Question: I have a css drop down menu at the end of a div that I need to add a z-index to so it will appear above all other content on the page. The dropdown is working fine, but Im unsure of where to add the z-index. Ive gone through it many times in chrome's inspector and I cannot change the order of the layer.
Here is my html:
'''
<div id="main_view_wrapper">
<div id="main_view">
<div class="show">
<ul><li class="accept">Accept</li>
<li class="decline">
Decline
<ul>
<li class="topdropdown"><a href="#" class="decline><div class="textdrop">Drop down Menu 1</a></div></li>
<li class="bottomdropdown"><a href="#" class="decline"><div class="textdrop">Drop down menu 2</div></a></li>
</ul>
</li>
</ul>
</div>
</div>
</div>
'''
and here is all of my CSS:
'''
#main_view_wrapper{
width: 615px;
height: 385px;
background: #474747;
-webkit-border-radius: 10px;
-moz-border-radius: 10px;
border-radius: 10px;
}
#main_view{
width: 560px;
height: 230px;
float: left;
position: relative;
padding-left: 20px;
padding-right: 20px;
overflow-x: hidden;
overflow-y: auto;
}
.show{
width: 560px;
height: auto;
margin-bottom: 15px;
color: #fff;
font-style: arial;
font-size: 12px;
background-color: #404040;
text-align: top;
padding-top: 5px;
vertical-align: top;
}
ul {
text-align: left;
display: inline;
margin: 0;
padding: 15px 4px 0 0;
list-style: none;
-webkit-box-shadow: 0 0 5px rgba(0, 0, 0, 0.15);
-moz-box-shadow: 0 0 5px rgba(0, 0, 0, 0.15);
box-shadow: 0 0 5px rgba(0, 0, 0, 0.15);
}
ul li {
font: bold 12px/18px sans-serif;
display: inline-block;
margin-right: -4px;
position: relative;
padding: 15px 20px;
cursor: pointer;
-webkit-transition: all 0.2s;
-moz-transition: all 0.2s;
-ms-transition: all 0.2s;
-o-transition: all 0.2s;
transition: all 0.2s;
}
ul li.accept {
font: bold 12px/18px sans-serif;
display: inline-block;
position: relative;
padding: 5px 15px;
cursor: pointer;
-webkit-transition: all 0.2s;
-moz-transition: all 0.2s;
-ms-transition: all 0.2s;
-o-transition: all 0.2s;
transition: all 0.2s;
background: #ef8200;
text-align: center;
margin-top: 3px;
-webkit-border-radius: 10px;
-moz-border-radius: 10px;
border-radius: 10px;
margin-right: 10px;
}
ul li.decline {
font: bold 12px/18px sans-serif;
display: inline-block;
position: relative;
padding: 5px 15px;
cursor: pointer;
-webkit-transition: all 0.2s;
-moz-transition: all 0.2s;
-ms-transition: all 0.2s;
-o-transition: all 0.2s;
transition: all 0.2s;
background: #007fc2;
text-align: center;
margin-top: 3px;
margin-bottom: 10px;
-webkit-border-radius: 10px;
-moz-border-radius: 10px;
border-radius: 10px;
}
.textdrop{
font-family: arial;
font-size: 11px;
text-decoration: none;
background: #006699;
padding: 2px;
-webkit-border-radius: 5px;
-moz-border-radius: 5px;
border-radius: 5px;
}
ul li:hover {
background: #111;;
color: #fff;
}
ul li ul {
padding: 0;
position: absolute;
top: 48px;
left: 0;
width: 150px;
-webkit-box-shadow: none;
-moz-box-shadow: none;
box-shadow: none;
display: none;
visibility: hidden;
}
ul li ul li.dropdown {
display: block;
color: #fff;
text-shadow: 0 -1px 0 #000;
background-color: #007fc2;
left: -180px;
width: 200px;
margin-top: -20px;
padding-bottom: 30px;
}
ul li ul li.dropdown a {
display: block;
color: #fff;
font-family: arial;
font-size: 11px;
text-decoration: none;
}
ul li ul li.topdropdown {
display: block;
color: #fff;
text-shadow: 0 -1px 0 #000;
background-color: #007fc2;
left: -180px;
width: 200px;
z-index: 1;
margin-top: -20px;
padding-bottom: 30px;
-moz-border-radius-topleft: 10px;
-webkit-border-top-left-radius: 10px;
border-top-left-radius: 10px;
}
ul li ul li.topdropdown a {
display: block;
color: #fff;
font-family: arial;
font-size: 11px;
text-decoration: none;
}
ul li ul li:hover {
background: #888;
ul li:hover ul
display: block;
visibility: visible;
}
ul li ul li.bottomdropdown {
display: block;
color: #fff;
text-shadow: 0 -1px 0 #000;
background-color: #007fc2;
left: -180px;
width: 200px;
margin-top: -20px;
padding-bottom: 10px;
-moz-border-radius-bottomright: 10px;
-webkit-border-bottom-right-radius: 10px;
border-bottom-right-radius: 10px;
-moz-border-radius-bottomleft: 10px;
-webkit-border-bottom-left-radius: 10px;
border-bottom-left-radius: 10px;
}
ul li ul li.bottomdropdown a {
display: block;
color: #fff;
font-family: verdana;
font-size: 11px;
text-decoration: none;
}
'''
Here is an image showing the menu dropping behind the bottom of the main_view DIV:

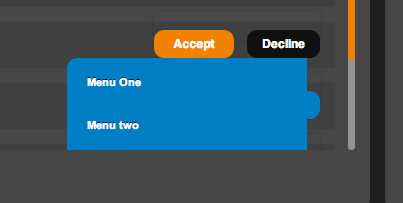
Answer: Your problem isn't with the z-index at all. You have your dropdown set to "visibility:hidden" and "display:none" but nothing making it show up on hover. You need to add -
'''
ul li.decline:hover ul {
display: block;
}
'''
and remove the visibility property, it's unnecessary. here's a fiddle:
<URL>